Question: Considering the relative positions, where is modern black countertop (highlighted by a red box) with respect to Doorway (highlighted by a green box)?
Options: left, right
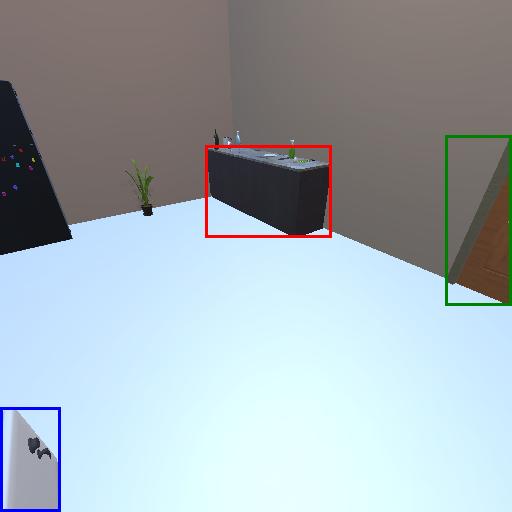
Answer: left